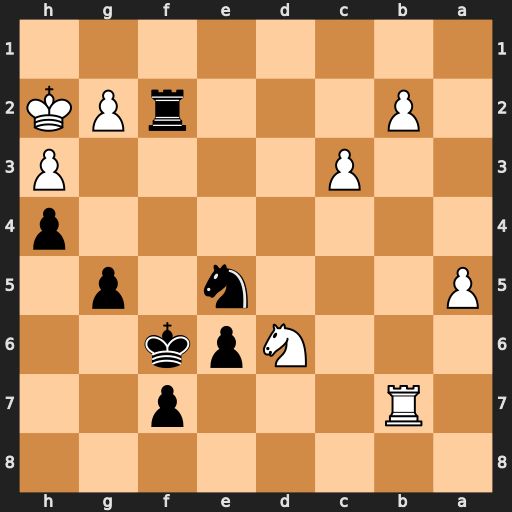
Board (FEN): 8/1R3p2/3Npk2/P3n1p1/7p/2P4P/1P3rPK/8
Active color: b
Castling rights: -
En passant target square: -
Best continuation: Nf3+ Kh1 Rf1#